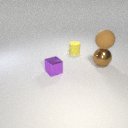
small yellow rubber cylinder behind large brown metal sphere